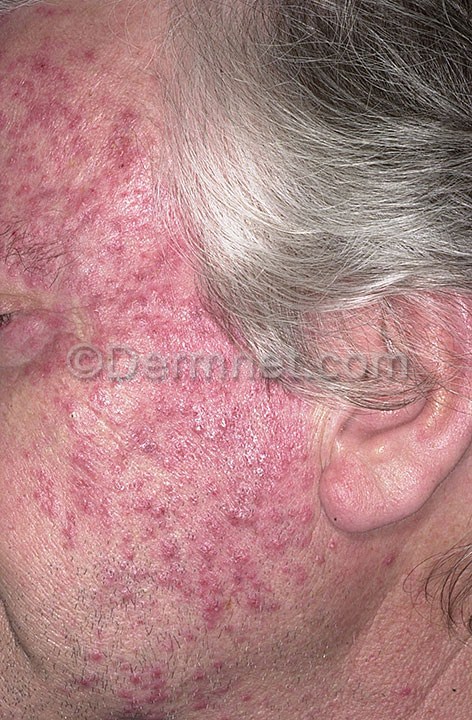
Disease: Acne and Rosacea Photos